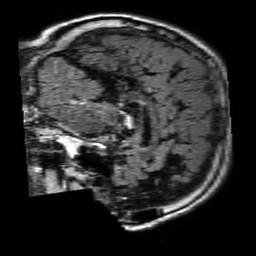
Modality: FLAIR
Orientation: sagittal
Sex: male
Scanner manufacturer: philips
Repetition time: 11 s
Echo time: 0.125 s